Question: I have an entity called objectives, each objectives can have effects on other objectives, when I represent this in my relational diagram the entity Effects-causes I have to put 2 reference to the objectives entity. Is it right to do it this way or is there an alternative?

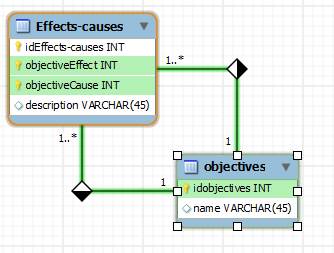
Answer: That is one of two ways to do it.
The other way is to introduce a third table, Effects_On_Objectives, which identifies a 'cause or effect' and an objective, and another column to identify which type of relationship the two rows have. (Indeed, you might want yet another table, EffectTypes, to control the types.)
'''
Table: Effect_Types
Effect_Type INT NOT NULL PRIMARY KEY
Description VARCHAR(45) NOT NULL
Table: Effects_On_Objectives
idEffects_Causes INTEGER NOT NULL REFERENCES Effects_Causes
idObjectives INTEGER NOT NULL REFERENCES Objectives
Effect_Type INTEGER NOT NULL REFERENCES Effect_Types
'''
Tables of the same general type as the Effects_On_Objectives table are sometimes called 'junction tables' or 'association tables'.
The advantage of the original approach is that you can easily make both relationships mandatory; the disadvantage is that it is hard(er) to add new relationships. The advantage of the junction table approach is that you can make either relationship optional, and you can easily add new relationship types (effect types).